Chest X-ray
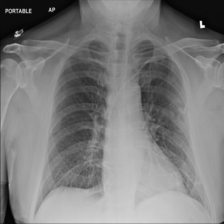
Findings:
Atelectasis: negative
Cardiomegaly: negative
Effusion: negative
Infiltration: negative
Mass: negative
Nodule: negative
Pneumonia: negative
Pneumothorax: negative
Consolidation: negative
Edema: negative
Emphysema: negative
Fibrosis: negative
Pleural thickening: negative
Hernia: negative